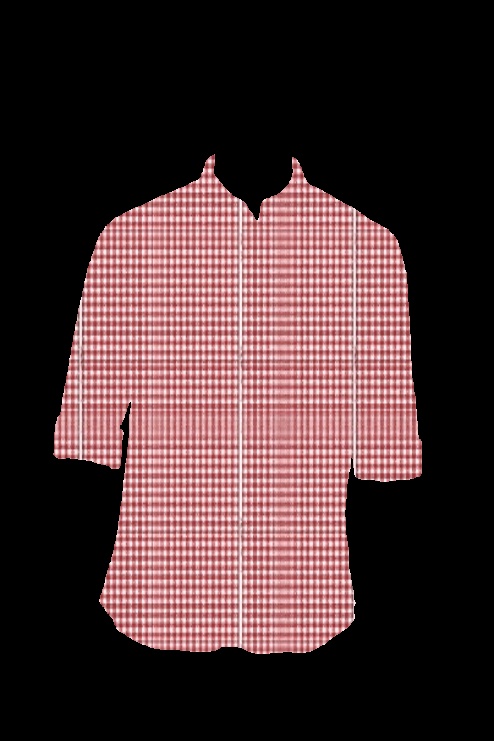
red gingham tee